Question: I am having issues with FireFox and Opera not rendering my application. While Chrome and IE work just fine.
I think I have narrowed down the problem, and it happens after this gets executed:
'''
<script data-main="js/main" src="lib/require/require-2.1.0.js"></script>
'''
This is the content of js/main:
'''
require.config({
paths: {
jquery: '../lib/jquery/jquery-1.8.2.min',
bootstrap: '../lib/bootstrap/js/bootstrap',
underscore: '../lib/underscore/underscore',
angular: '../lib/angular/angular',
angularResource: '../lib/angular/angular-resource',
text: '../lib/require/text'
},
shim: {
'angular' : {'exports' : 'angular'},
'angular-resource' : {deps:['angular']},
'bootstrap': {deps:['jquery']},
'underscore': {exports: '_'}
},
baseUrl: 'js/',
priority: [
"angular"
],
urlArgs: 'v=1.1'
});
require( [
'angular',
'app',
'services/services',
'controllers/controllers',
'controllers/navbar',
'filters/filters',
'directives/directives',
'routes'
], function(angular, app) {
angular.element(document).ready(function () { //BREAKPOINT SET HERE
console.log("Getting ready to bootstrap: ");
angular.bootstrap(document, ['myApp']);
});
});
'''
And as I mentioned before it works in Chrome and IE, but not in Firefox. Attached is a screenshot, with the breakpoint set in main.js (comments shows the location of breakpoint). Screenshot shows local variables both in FF and Chrome... Those in Chrome have been loaded properly, while the ones in FF are not.
I am thinking this is small issue, but I cant find it. Any help is appreciated !!!

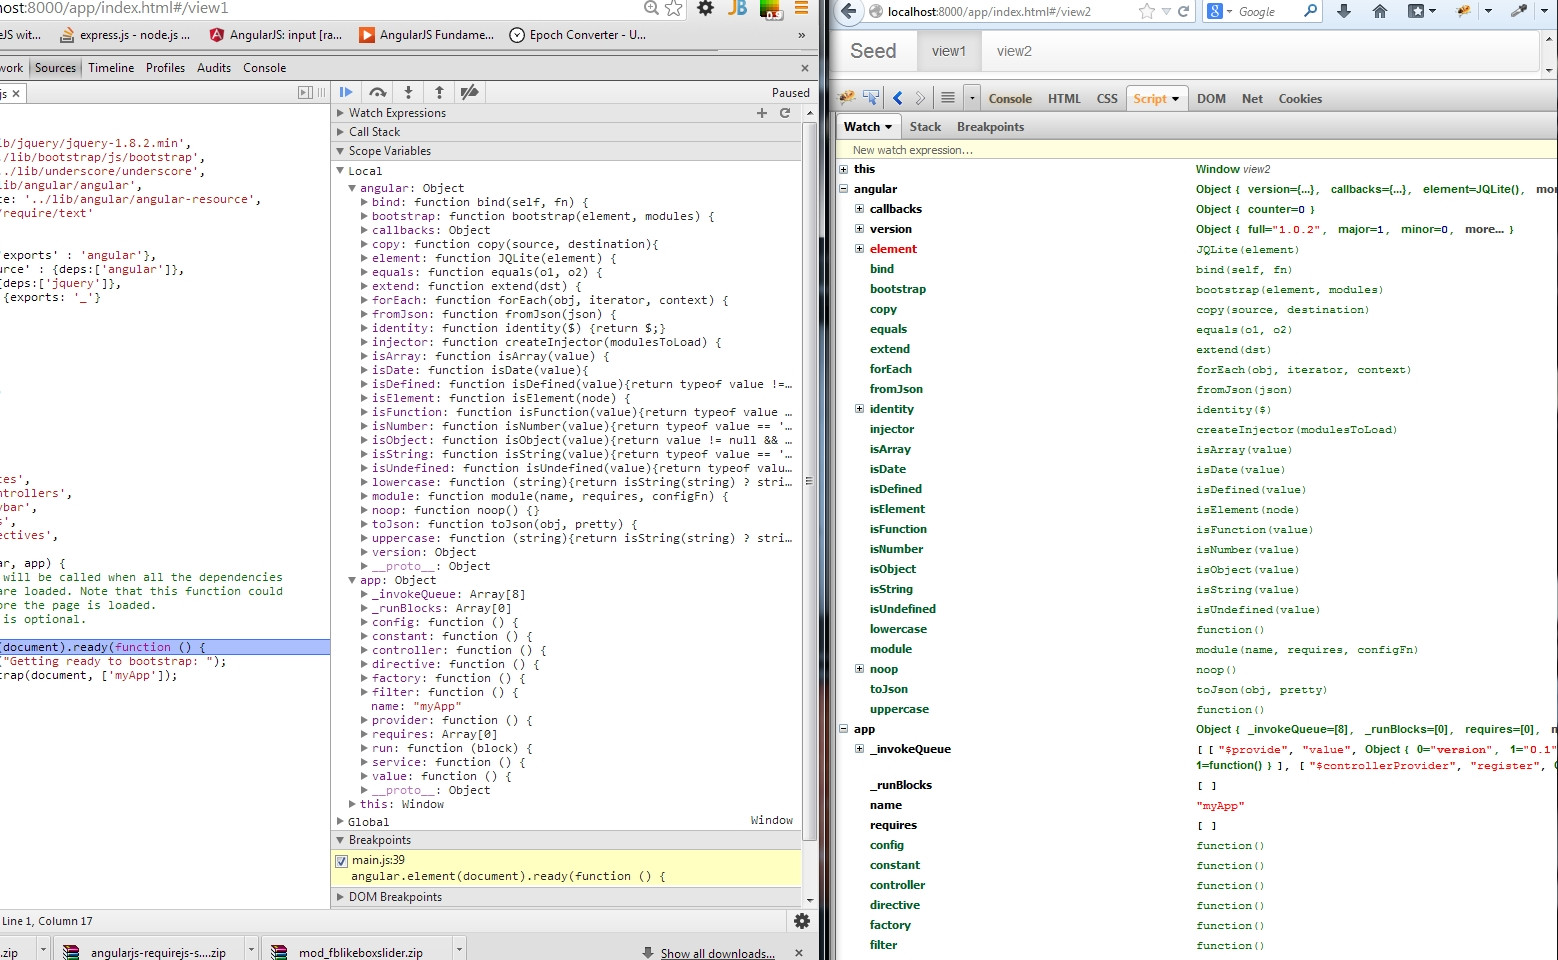
Answer: I had the same issue, it would work in chrome but not firefox.
i managed to get it to work using the following. This is using ng-app in the html and basically puts on hold the bootstrap process untill requirejs is finished with its magic.
'''
window.name = "NG_DEFER_BOOTSTRAP!";
/* require config here */
requirejs(['jquery','underscore','angularjs'], function ($, _ ) {
/* create angular app here */
angular.element(document).ready(function () {
angular.resumeBootstrap();
});
}
'''
I am using angularjs 1.2.0rc3 and tested in FF 24, Chrome 30.0.1599.101 m, IE 10